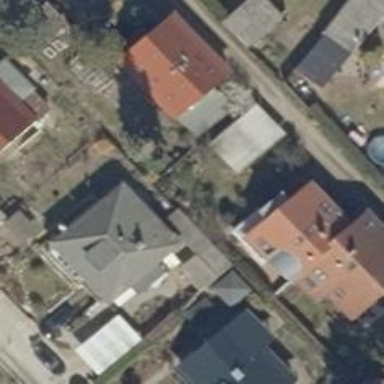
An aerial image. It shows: House with hipped roof.